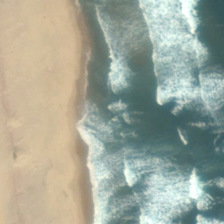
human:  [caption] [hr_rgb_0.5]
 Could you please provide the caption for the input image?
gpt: yellow beach is near green ocean with white waves .

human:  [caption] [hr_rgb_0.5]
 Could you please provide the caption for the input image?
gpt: yellow beach is near green ocean with white waves .

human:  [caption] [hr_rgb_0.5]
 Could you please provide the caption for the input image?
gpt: the sea is blue and the spray is white .

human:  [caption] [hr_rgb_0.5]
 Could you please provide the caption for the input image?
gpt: the beach and the roaring waves of the sea .

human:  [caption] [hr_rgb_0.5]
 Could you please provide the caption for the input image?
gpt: the beach and the roaring waves of the sea .